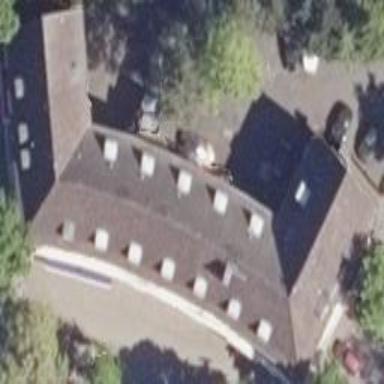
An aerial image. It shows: Beige apartment building with gabled roof made of black roof tiles.